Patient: sex F, age 48
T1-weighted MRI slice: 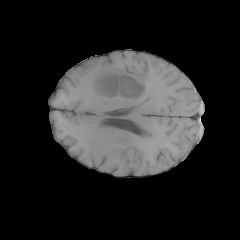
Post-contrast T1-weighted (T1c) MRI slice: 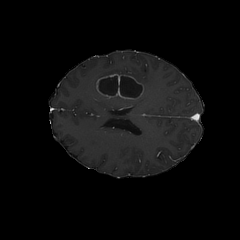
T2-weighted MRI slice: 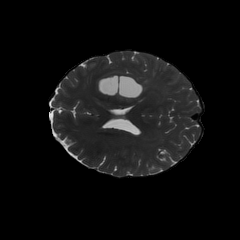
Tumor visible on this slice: yes
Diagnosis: Glioblastoma, IDH-wildtype
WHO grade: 4